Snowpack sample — Loveland Pass, Silver Plume, Colorado, USA (1/12/25, 11:40 AM MST)
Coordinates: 39.66, -105.88
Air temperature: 7 °F
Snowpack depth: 140 cm
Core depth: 10 cm
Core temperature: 41 °F
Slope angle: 11°, slope face: 30°
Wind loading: high
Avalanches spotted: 2
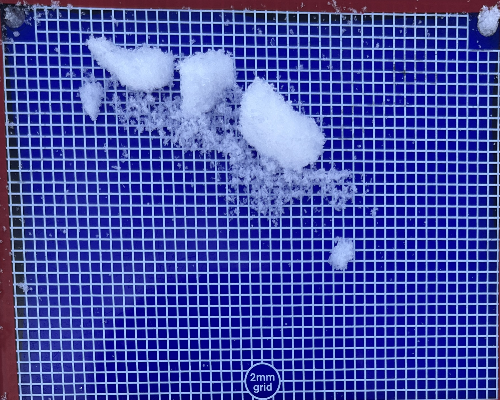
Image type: profile
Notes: Pilot using slightly modified coring method that took too large segment for snow profile picturing, advised not to use in higher level models. Two avalanche on south face nearby, partially cloudy with light snow in the last 24 hours. Lots of wind loading on eastern features.